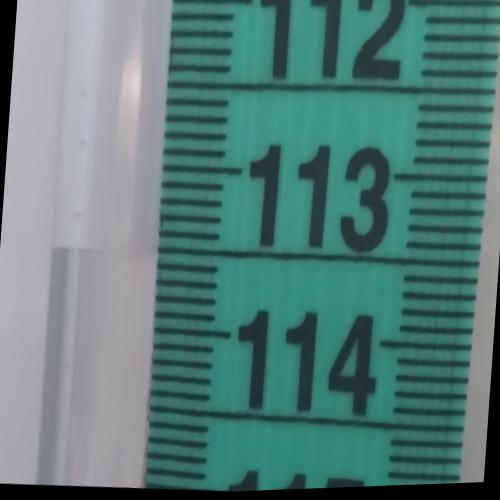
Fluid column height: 113.5 cm